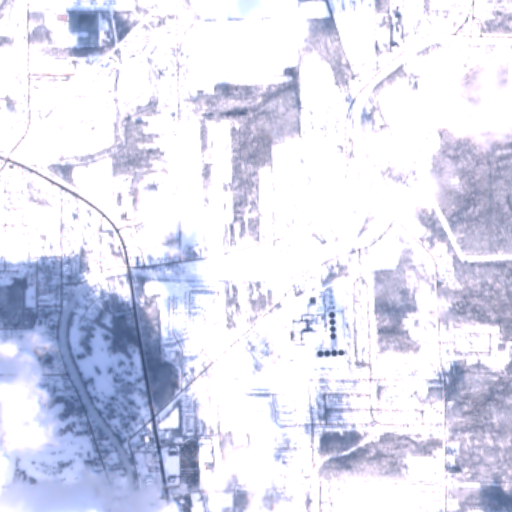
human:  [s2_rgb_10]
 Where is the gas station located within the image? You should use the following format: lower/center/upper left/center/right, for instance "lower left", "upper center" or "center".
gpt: The gas station is located in the center left of the image.
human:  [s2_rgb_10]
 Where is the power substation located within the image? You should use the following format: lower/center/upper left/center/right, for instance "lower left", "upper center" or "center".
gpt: The power substation is located in the center right of the image.
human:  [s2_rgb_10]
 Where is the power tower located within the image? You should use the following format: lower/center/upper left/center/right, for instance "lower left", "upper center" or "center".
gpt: The power tower is located in the center right of the image.
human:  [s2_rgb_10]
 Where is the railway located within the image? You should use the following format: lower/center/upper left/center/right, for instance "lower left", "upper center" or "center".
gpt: The railway is located in the left of the image.
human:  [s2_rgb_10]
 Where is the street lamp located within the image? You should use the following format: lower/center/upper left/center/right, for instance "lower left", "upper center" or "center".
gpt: The street lamp is located in the lower left of the image.
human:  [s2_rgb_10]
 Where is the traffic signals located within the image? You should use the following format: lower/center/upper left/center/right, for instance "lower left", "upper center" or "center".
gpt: The traffic signals is located in the left of the image.
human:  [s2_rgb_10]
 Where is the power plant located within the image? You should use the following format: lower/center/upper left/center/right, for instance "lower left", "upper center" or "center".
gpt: There is no power plant in the image.